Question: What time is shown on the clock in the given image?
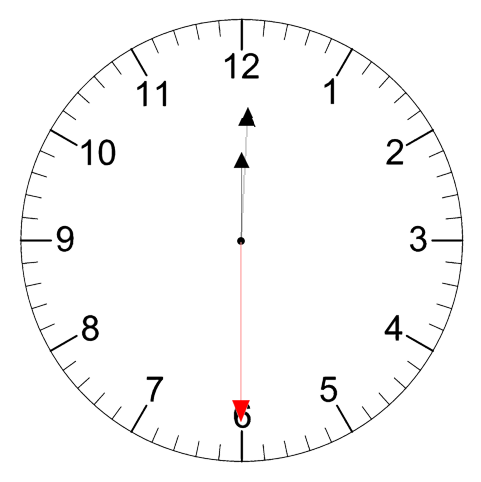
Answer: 12:00:30